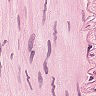
Metastatic tissue present: no